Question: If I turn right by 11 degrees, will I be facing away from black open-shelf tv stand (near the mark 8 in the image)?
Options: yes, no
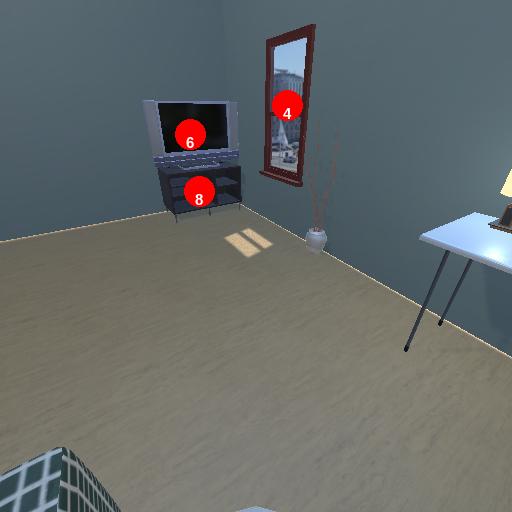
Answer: yes